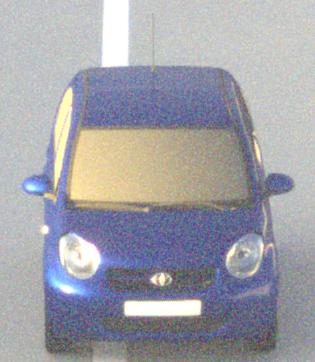
Make: Toyota
Model: Passo
Detailed model: Toyota Passo X Yururi
Model produced from: 2010
Model produced until: 2016
Doors: 5
Color: blue
Road condition: dry road
Daytime: sunrise or sunset
Contrast: high contrast